Question: I've got one issue with Eclipse.
There is an android project configured with Maven.
Here is pom.xml from child project (all versioning configuration was moved o parent pom.xml):
'''
<dependency>
<groupId>android.support</groupId>
<artifactId>compatibility-v4</artifactId>
</dependency>
<dependency>
<groupId>android.support</groupId>
<artifactId>compatibility-v7-appcompat</artifactId>
<type>apklib</type>
</dependency>
<dependency>
<groupId>android.support</groupId>
<artifactId>compatibility-v7-appcompat</artifactId>
<type>jar</type>
</dependency>
'''
Also there is mavenised compatibility-v7-appcompat project imported into workspace as a Library. This project was copied into workspace (because there is an issue with libraries on other locations) and imported to my maven project (Properties -> Android -> Libraries).
I've got one Activity.
'''
public class HelloActivity extends ActionBarActivity
'''
Now I've got an error when i try to debug application:
'''
01-02 13:36:22.753: E/AndroidRuntime(11867): java.lang.RuntimeException: Unable to instantiate activity ComponentInfo{somepackage.android/somepackage.android.hello.activities.HelloActivity}:
java.lang.ClassNotFoundException: somepackage.android.hello.activities.HelloActivity in loader dalvik.system.PathClassLoader[/data/app/somepackage.android-2.apk]
'''
I tried everything from other questions. Order & Export in Build Path in both projects and still nothing (Adding libraries with resources Using Eclipse from here: <URL>
When I change it to
'''
public class HelloActivity extends FragmentActivity
'''
It works properly, even if I leave AppCompat style in AndroidManifest:
'''
<activity
android:name="somepackage.android.hello.activities.HelloActivity"
android:theme="@style/Theme.AppCompat.Light.DarkActionBar"
android:windowSoftInputMode="stateHidden|adjustResize" >
<intent-filter>
<action android:name="android.intent.action.MAIN" />
<category android:name="android.intent.category.LAUNCHER" />
</intent-filter>
</activity>
'''
What is more, I get an error when app is loaded on device:
'''
[2014-01-02 13:36:19 - compatibility-v7-appcompat] Could not find compatibility-v7-appcompat.apk!
'''
Even thought this project has "Is Library" checkbox set in android properties.
This is how the project looks like:

I would appreciate help :)
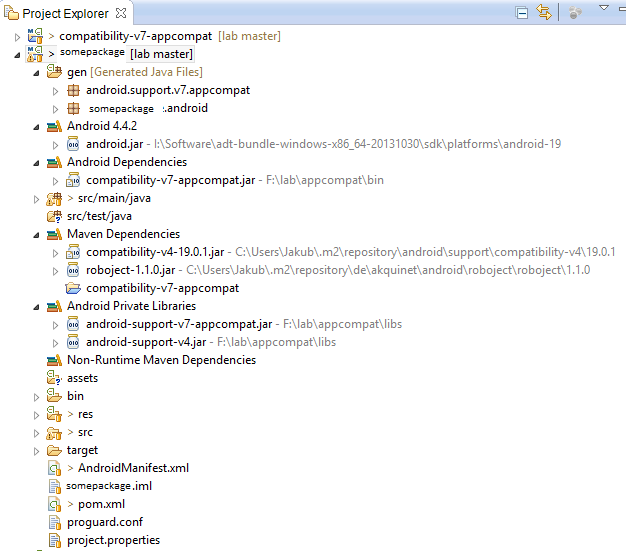
Answer: Check whether the package is selected under java build path->order/export. If its not select then select. if a library is not select under this list there will no error at build time. when run the project specific package will not exported with that project this will cause ClassNotFoundException